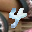
Label: 4